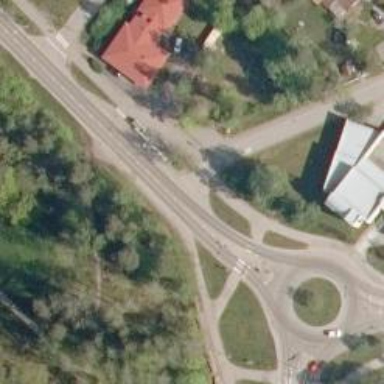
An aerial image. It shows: Road with "give way" sign.